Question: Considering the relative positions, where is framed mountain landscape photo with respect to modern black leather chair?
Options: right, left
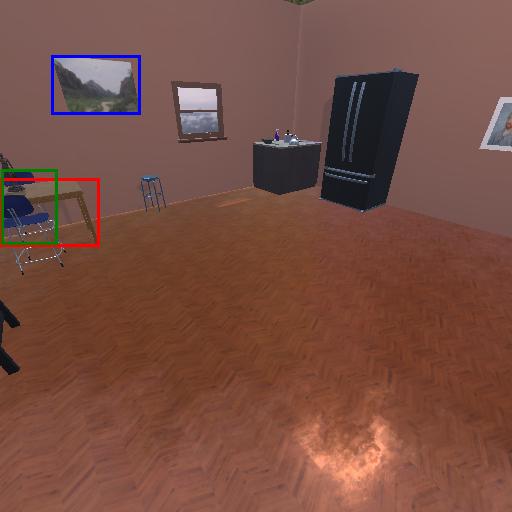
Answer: right